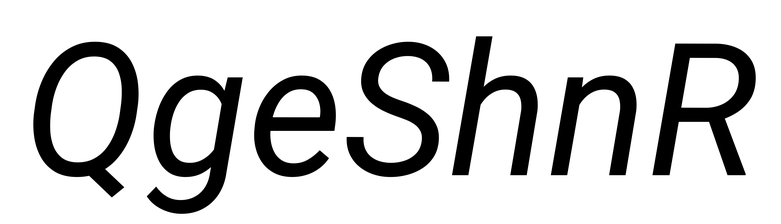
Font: Roboto-Italic_Italic